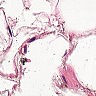
Metastatic tissue present: no